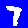
Digit: 7